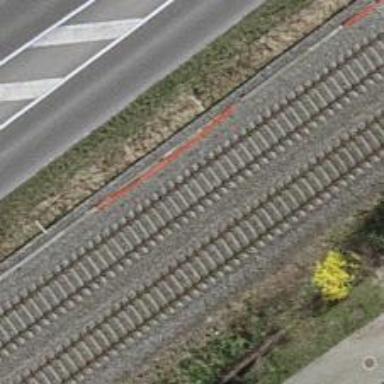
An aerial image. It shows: Railway signal.